Field crop: maize
Growth stage: 2
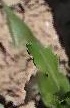
Species: maize